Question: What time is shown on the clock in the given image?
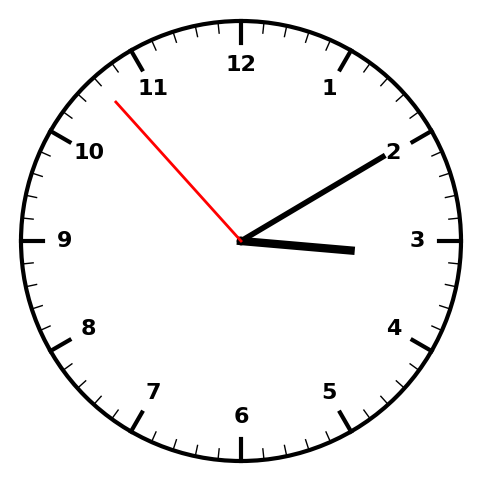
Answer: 03:09:53